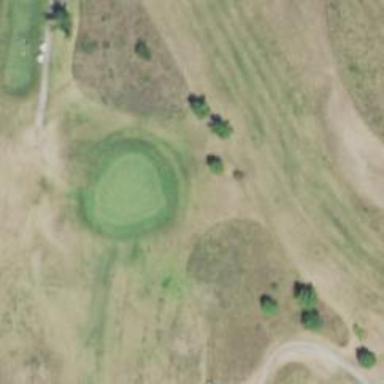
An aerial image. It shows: View of golf hole.